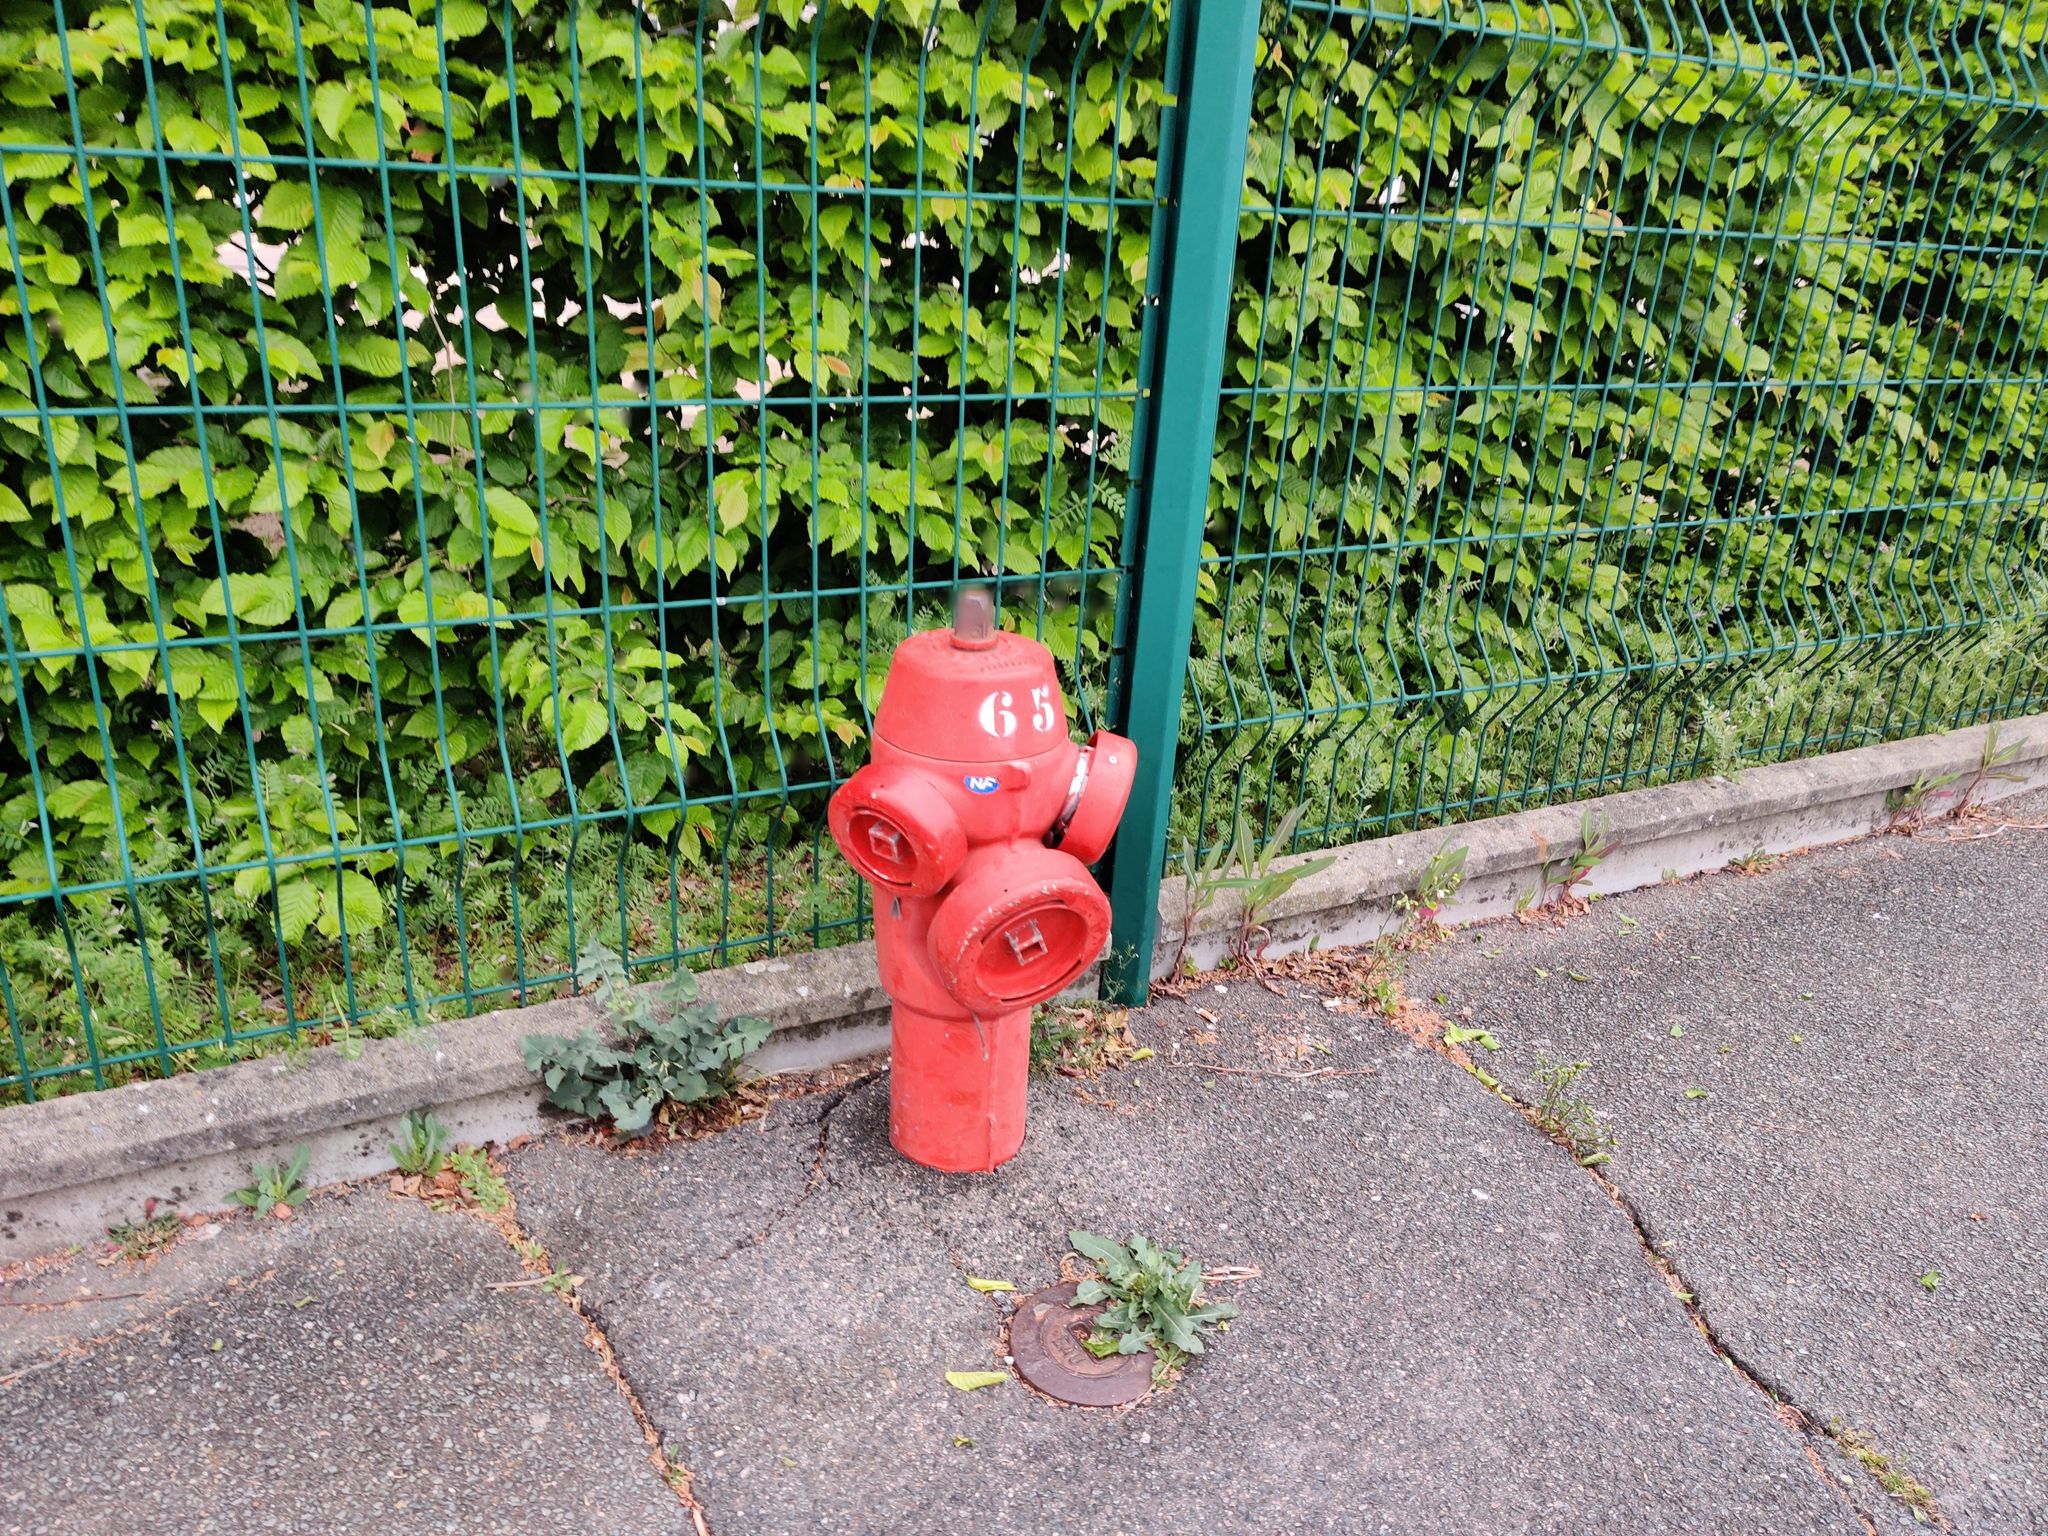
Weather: clear
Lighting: day
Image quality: slightly poor
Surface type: walking surface
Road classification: service, path
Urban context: urban centre
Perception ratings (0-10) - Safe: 3.5, Lively: 5.26, Beautiful: 2.59, Boring: 1.81, Depressing: 4.07, Wealthy: 8.73